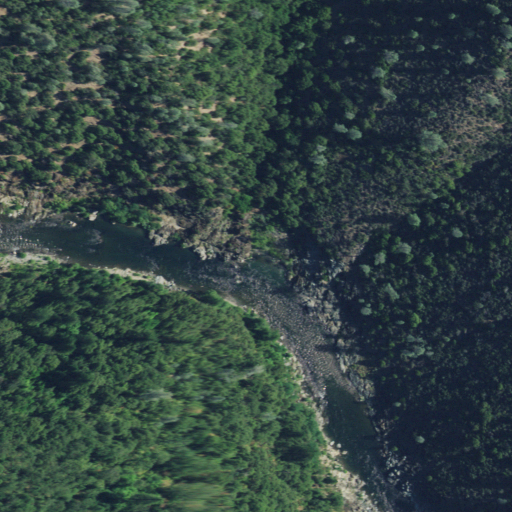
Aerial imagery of valley in California named Blind Canyon containing evergreen forest, shrub, and open water